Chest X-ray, PA view. Patient: 42 years old, sex F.
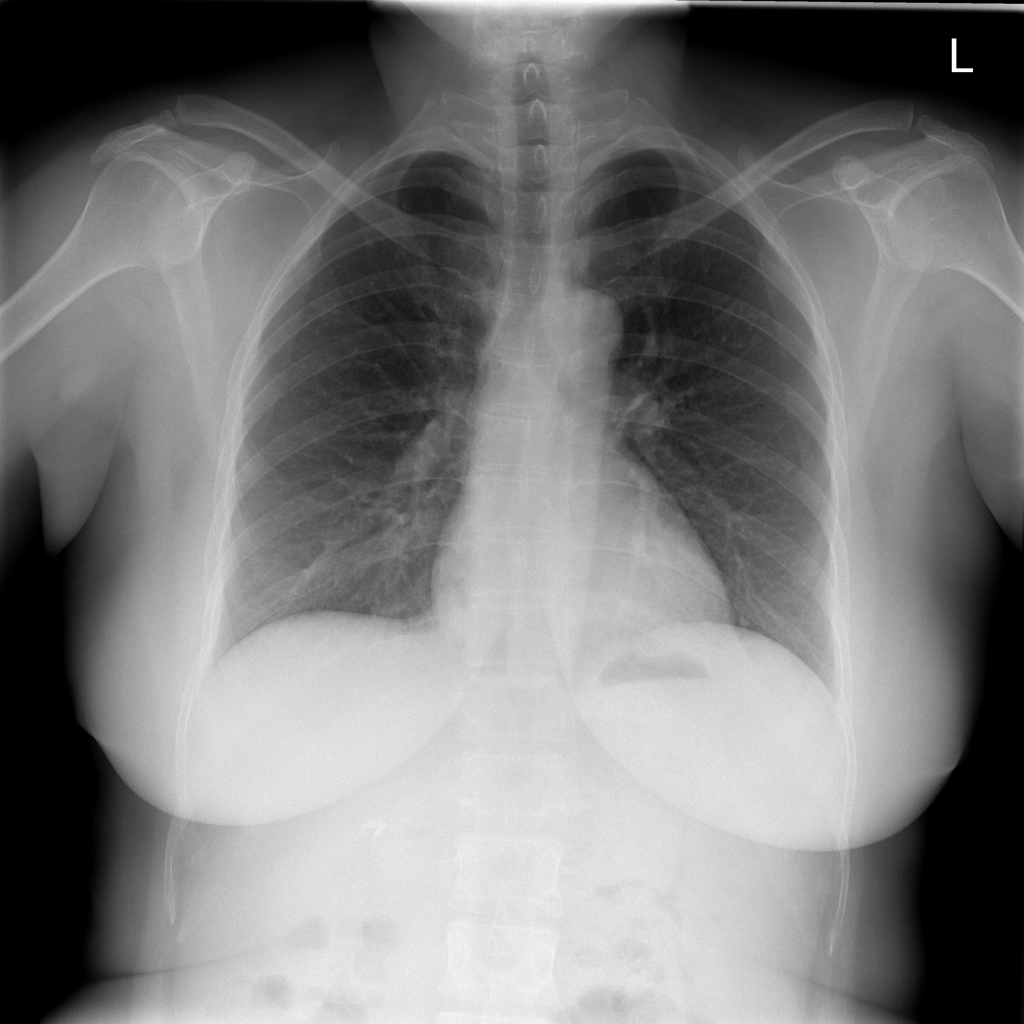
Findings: No Finding